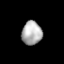
Tissue: lung
Cell type: Smooth muscle cells
Senescence score: 0.6832
Nuclear area (px): 462
Mean DAPI intensity: 176.487